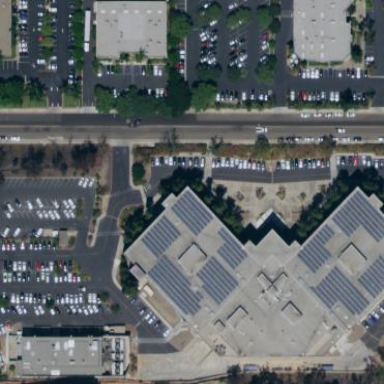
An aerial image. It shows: Office building.